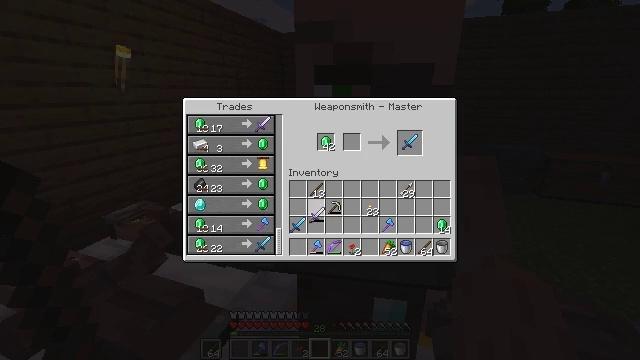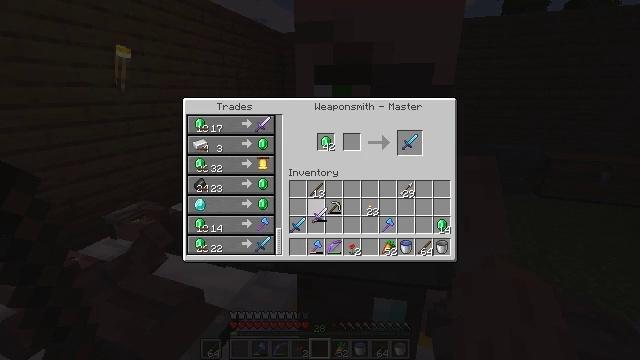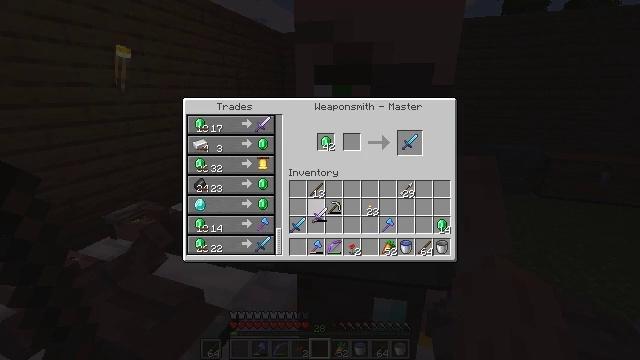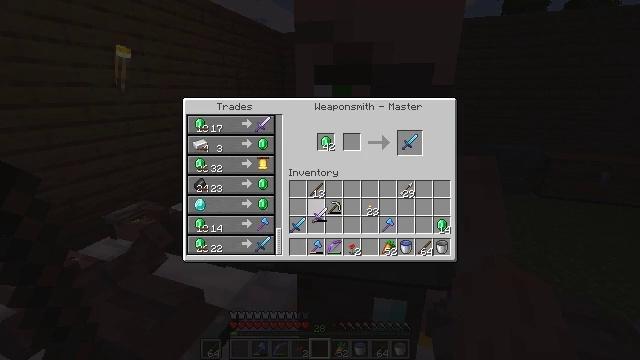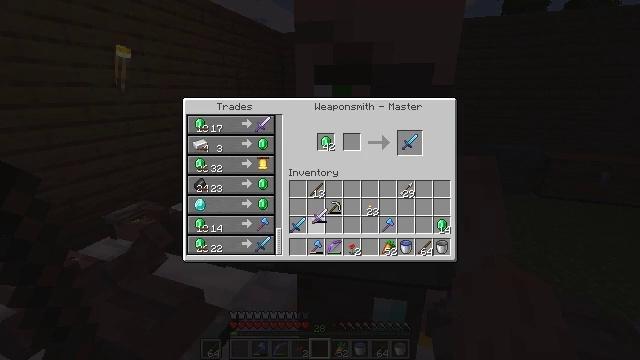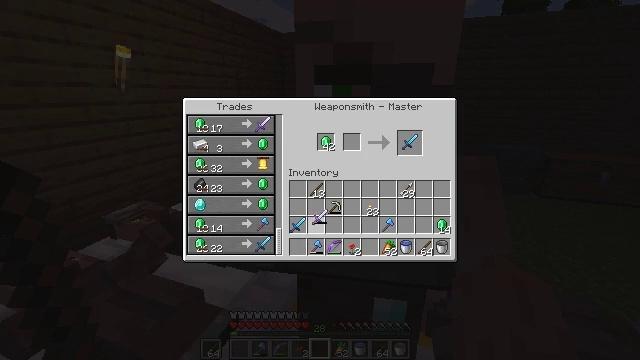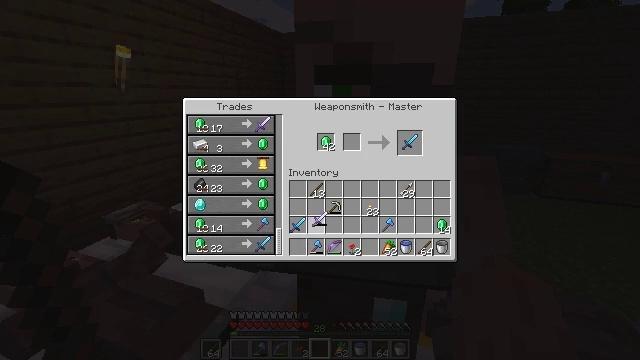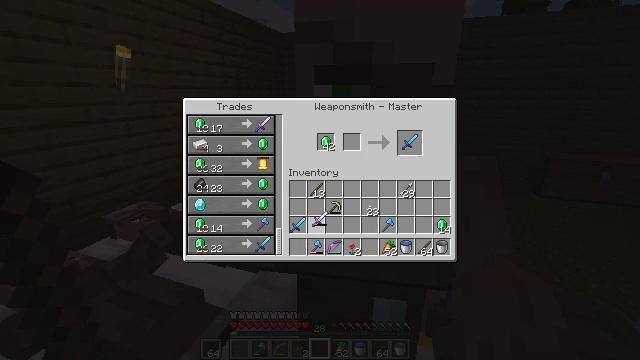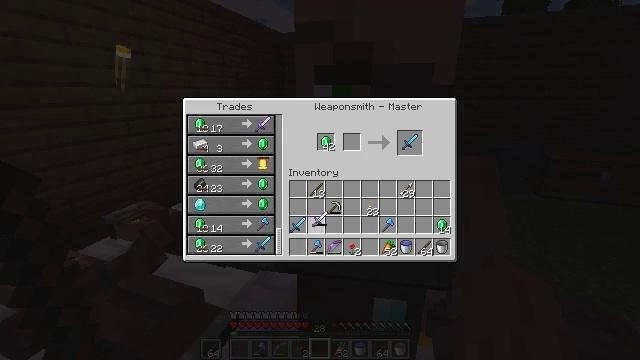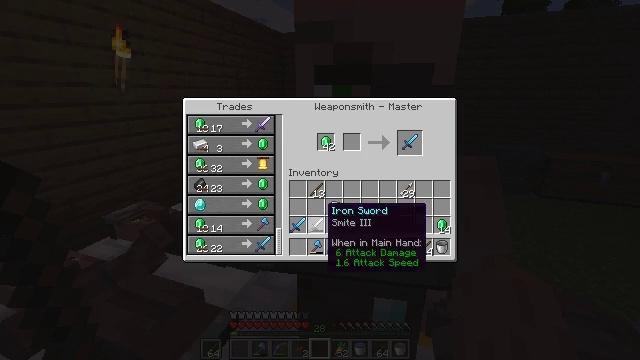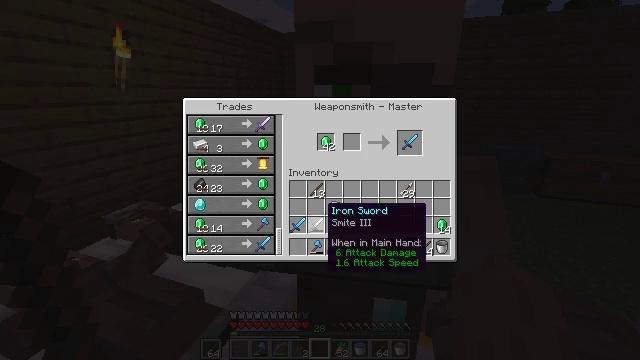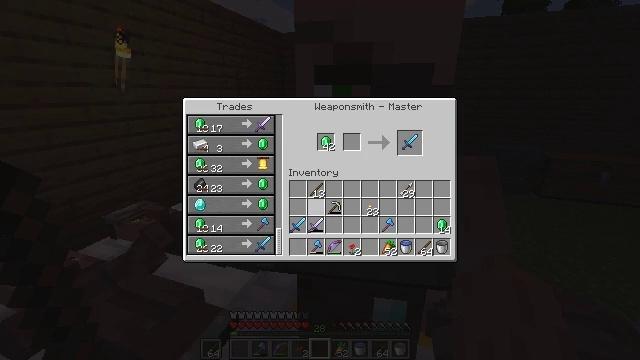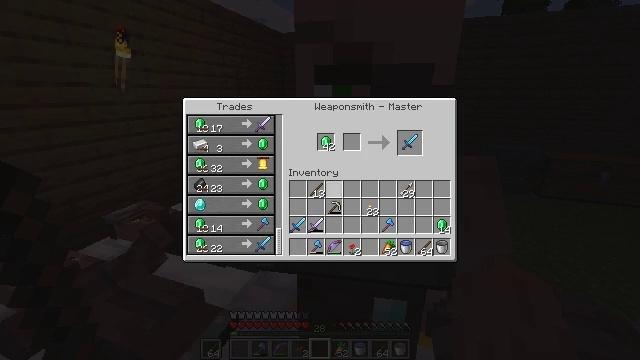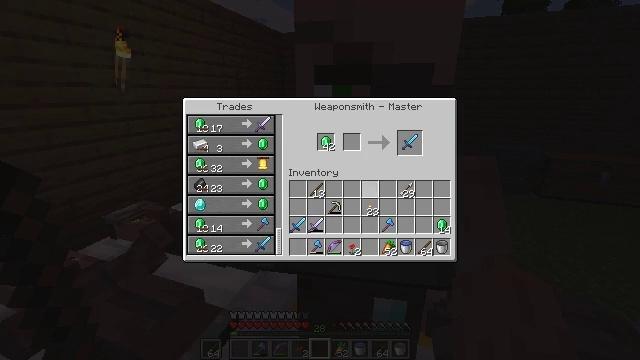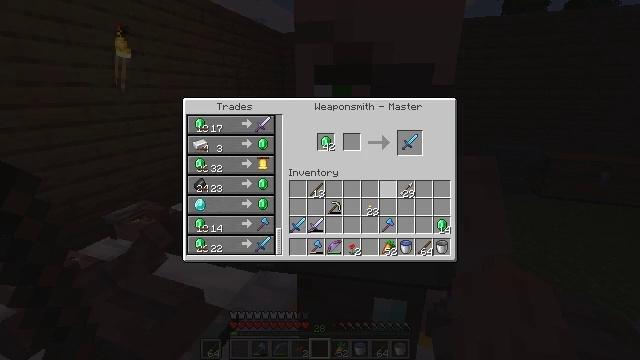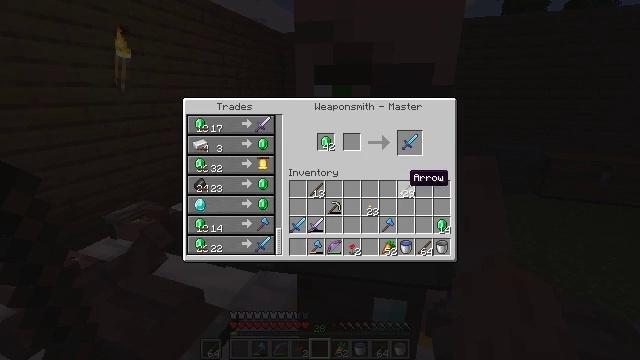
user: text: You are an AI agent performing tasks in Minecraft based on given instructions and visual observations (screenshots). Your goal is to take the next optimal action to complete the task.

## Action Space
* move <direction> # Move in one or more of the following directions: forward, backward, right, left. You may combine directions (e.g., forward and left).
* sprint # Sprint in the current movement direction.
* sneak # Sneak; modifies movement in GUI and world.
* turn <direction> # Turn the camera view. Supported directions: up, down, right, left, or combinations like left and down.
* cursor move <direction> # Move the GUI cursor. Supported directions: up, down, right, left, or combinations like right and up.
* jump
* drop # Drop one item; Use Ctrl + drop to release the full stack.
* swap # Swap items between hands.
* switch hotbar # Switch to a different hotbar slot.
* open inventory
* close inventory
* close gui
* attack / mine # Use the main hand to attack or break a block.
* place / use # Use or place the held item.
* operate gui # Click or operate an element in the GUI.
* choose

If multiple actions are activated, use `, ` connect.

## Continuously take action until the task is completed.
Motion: motion action
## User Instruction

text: Prepare a diamond chestplate with diamonds in the crafting table.
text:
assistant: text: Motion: no_op
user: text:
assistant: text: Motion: no_op
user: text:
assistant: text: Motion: no_op
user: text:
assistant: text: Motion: no_op
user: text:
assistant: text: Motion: no_op
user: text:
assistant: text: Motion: no_op
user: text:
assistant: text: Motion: operate gui
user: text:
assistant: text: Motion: operate gui
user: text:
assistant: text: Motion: no_op
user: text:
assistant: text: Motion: no_op
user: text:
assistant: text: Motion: cursor move up
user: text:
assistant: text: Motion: cursor move right and up
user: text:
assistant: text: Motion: cursor move right and up
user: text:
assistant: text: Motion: cursor move right
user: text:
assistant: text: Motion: cursor move right
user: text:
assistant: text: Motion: no_op
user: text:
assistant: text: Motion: cursor move left and up
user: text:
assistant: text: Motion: cursor move left and up
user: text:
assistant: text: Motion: cursor move left and up
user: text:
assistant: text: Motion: no_op
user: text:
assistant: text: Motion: no_op
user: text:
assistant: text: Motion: no_op
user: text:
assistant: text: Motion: cursor move left
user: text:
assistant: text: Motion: no_op
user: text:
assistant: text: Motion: no_op
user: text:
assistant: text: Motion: operate gui
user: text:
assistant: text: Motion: operate gui
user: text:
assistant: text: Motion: cursor move right and down
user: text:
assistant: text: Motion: cursor move right and down
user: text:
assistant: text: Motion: no_op